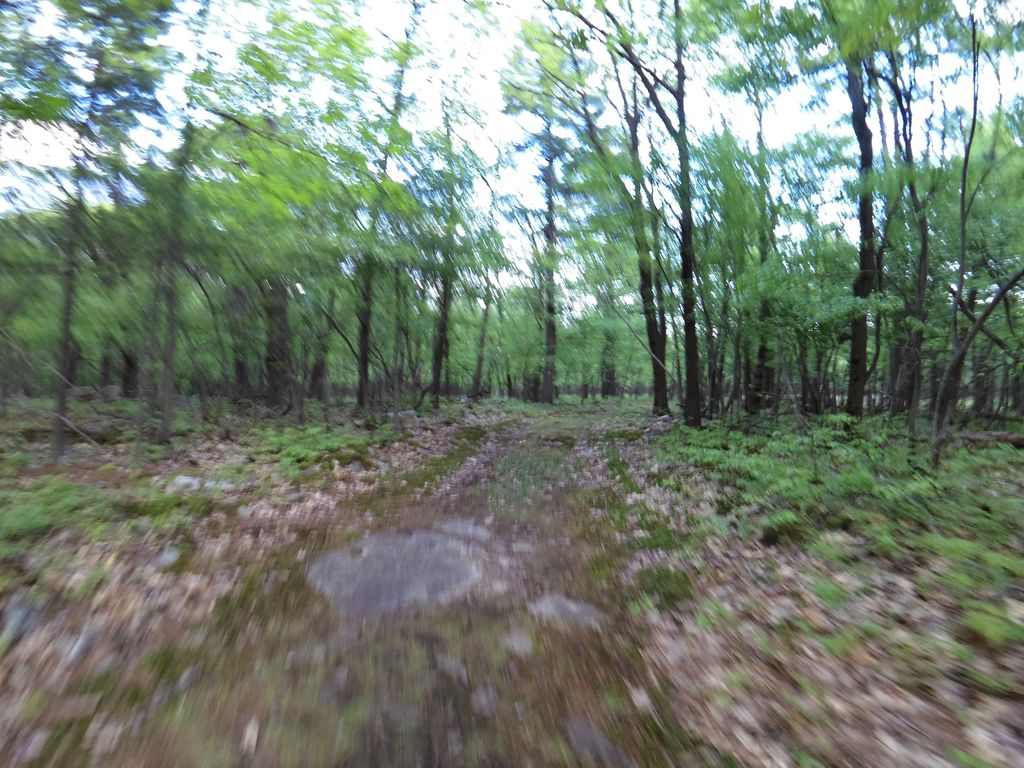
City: ottawa-gatineau